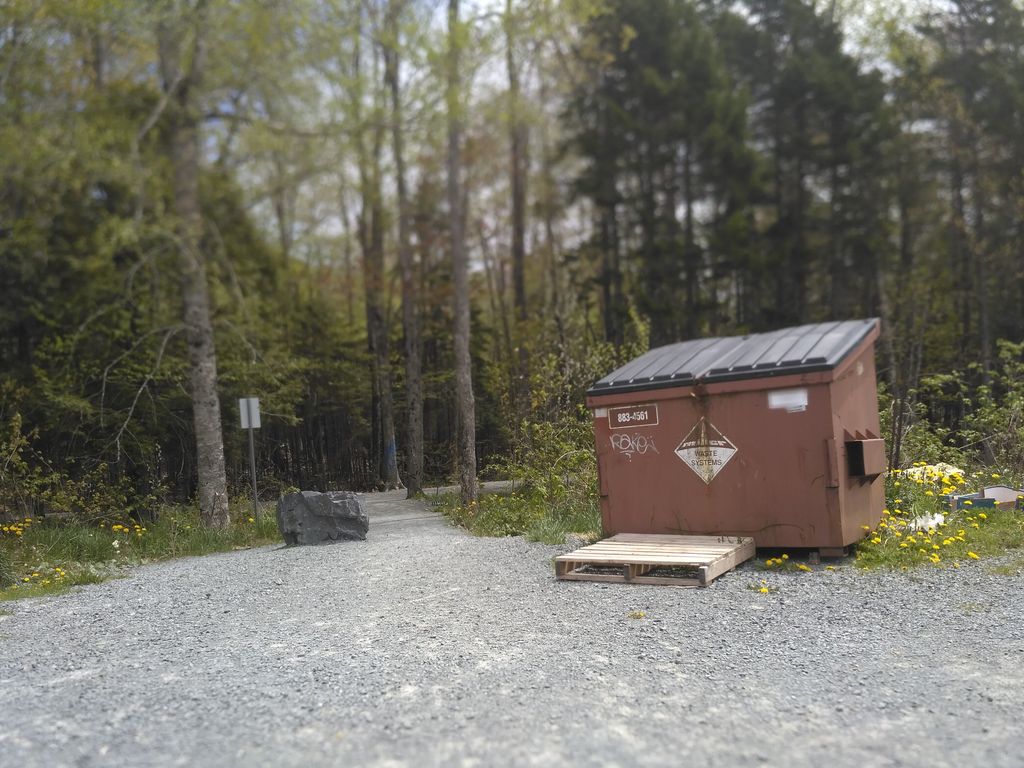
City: halifax